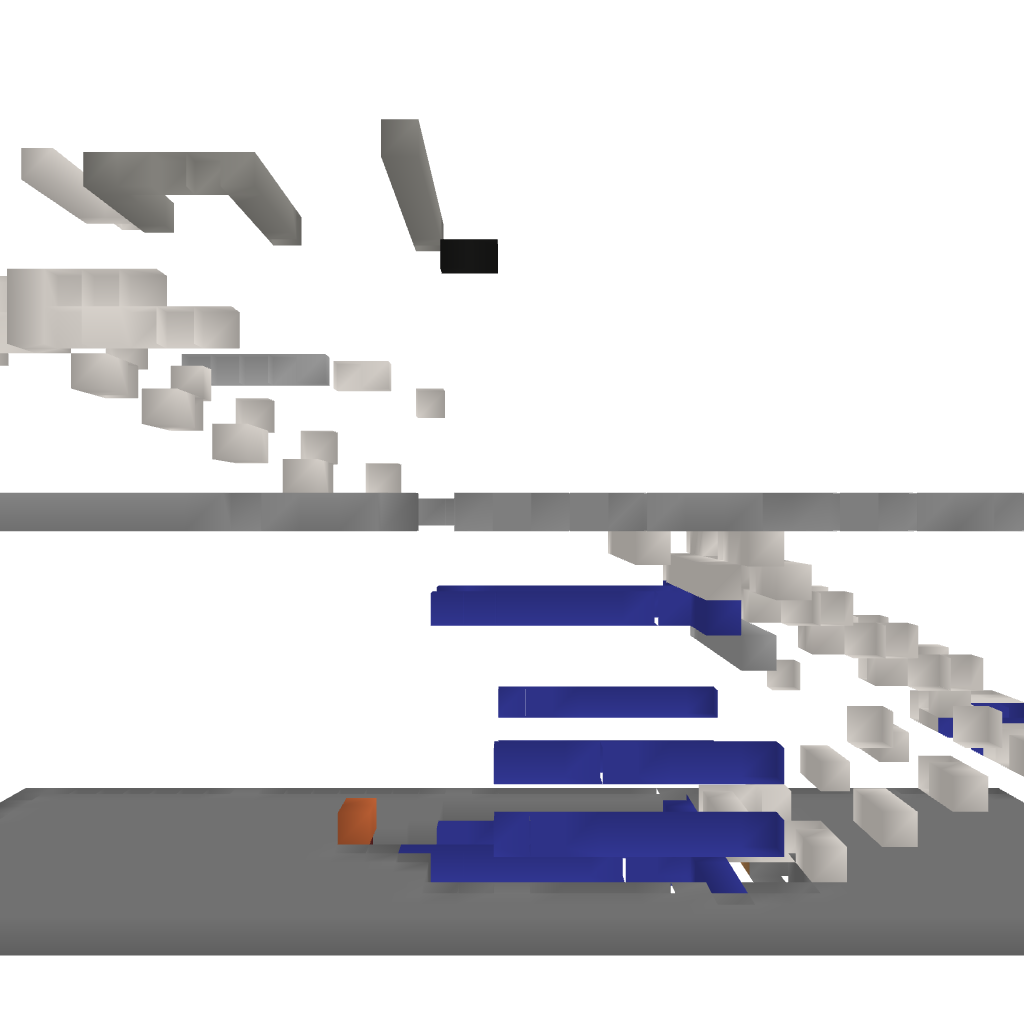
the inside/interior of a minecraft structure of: medium modern house